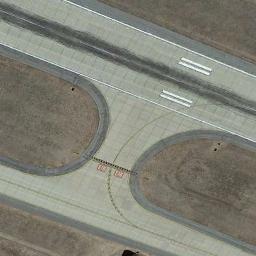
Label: runway